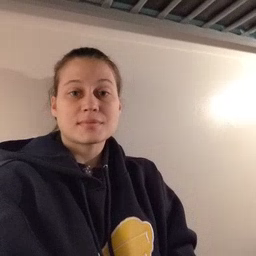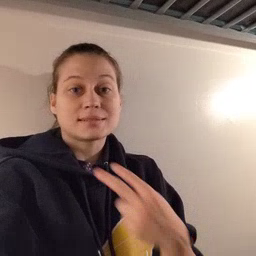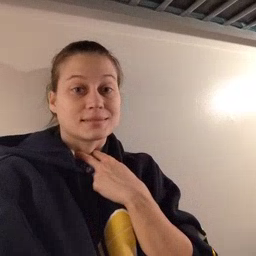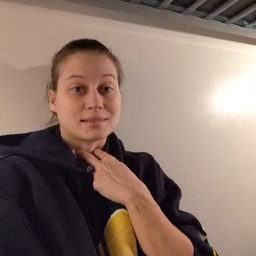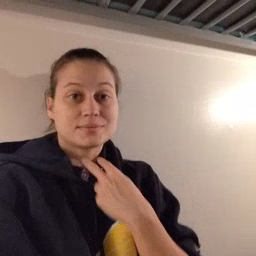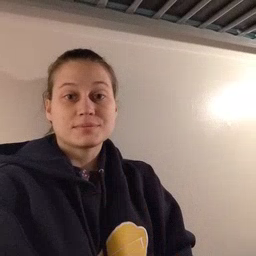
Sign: stuck